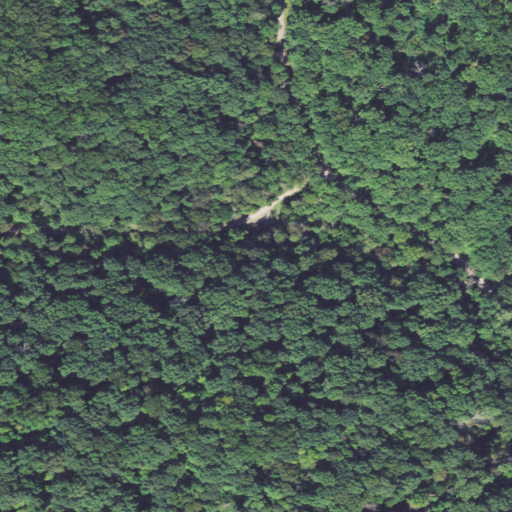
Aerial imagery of valley in Ohio named Webb Hollow containing deciduous forest, open development, and low intensity development